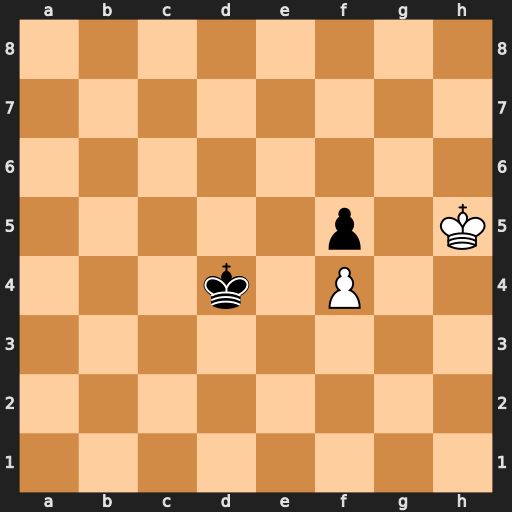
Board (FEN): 8/8/8/5p1K/3k1P2/8/8/8
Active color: w
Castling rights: -
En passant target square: -
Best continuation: Kg6 Ke4 Kg5